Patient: sex M, age 78
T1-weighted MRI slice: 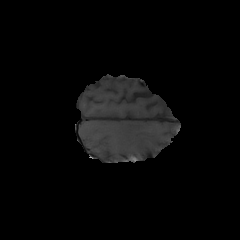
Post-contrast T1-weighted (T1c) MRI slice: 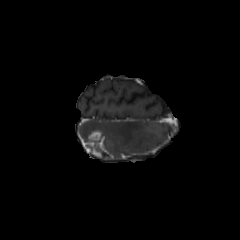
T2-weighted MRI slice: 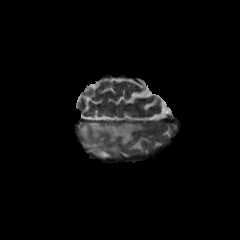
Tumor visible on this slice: yes
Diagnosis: Glioblastoma, IDH-wildtype
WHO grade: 4